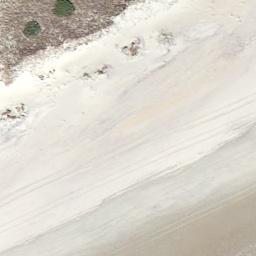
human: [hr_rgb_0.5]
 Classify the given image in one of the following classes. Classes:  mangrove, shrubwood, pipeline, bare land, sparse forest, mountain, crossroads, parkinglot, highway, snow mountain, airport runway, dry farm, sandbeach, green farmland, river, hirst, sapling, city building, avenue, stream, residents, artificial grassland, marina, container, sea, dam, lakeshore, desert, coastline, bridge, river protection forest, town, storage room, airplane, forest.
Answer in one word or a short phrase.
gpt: sandbeach